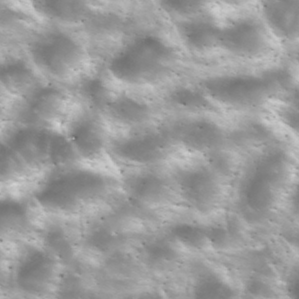
Label: non_frost